Question: I am creating a concentration game.
I have an buffered image array where I load in a 25 image sprite sheet.
'''
public static BufferedImage[] card = new BufferedImage[25];
'''
0 index being the card back. and 1 - 24 being the values for the face of the cards to check against if the cards match.
What I am tying to do is this I will have 4 difficulties Easy, Normal, Hard, and Extreme. Each difficulty will have a certain amount of cards it will need to draw and then double the ones it chosen. for example the default level will be NORMAL which is 12 matches so it need to randomly choose 12 unique cards from the Buffered Image array and then double each value so it will only have 2 of each cards and then shuffle the results.
This is what I got so far but it always seems to have duplicates about 99% of the time.
'''
//generate cards
Random r = new Random();
int j = 0;
int[] rowOne = new int[12];
int[] rowTwo = new int[12];
boolean[] rowOneBool = new boolean[12];
for(int i = 0; i < rowOneBool.length; i++)
rowOneBool[i] = false;
for(int i = 0; i < rowOne.length; i++){
int typeId = r.nextInt(12)+1;
while(rowOneBool[typeId]){
typeId = r.nextInt(12)+1;
if(rowOneBool[typeId] == false);
}
rowOne[i] = typeId;
j=0;
}
'''

the 3 amounts I will be needing to generate is Easy 6, Normal 12, and Hard 18 extreme will use all of the images except index 0 which is the back of the cards.
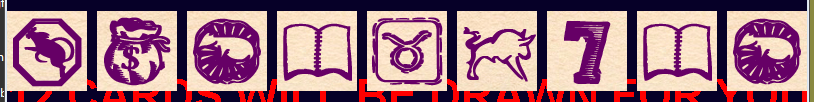
Answer: From what I understand from your question, the answer should look something like this:
Have 2 classes, one called 'Randp' and the other called 'Main'. Run 'Main', and edit the code to suit your needs.
'''
package randp;
public class Main {
public static void main(String[] args) {
Randp randp = new Randp(10);
for (int i = 0; i < 10; i++) {
System.out.print(randp.nextInt());
}
}
}
package randp;
public class Randp {
private int numsLeft;
private int MAX_VALUE;
int[] chooser;
public Randp(int startCounter) {
MAX_VALUE = startCounter; //set the amount we go up to
numsLeft = startCounter;
chooser = new int[MAX_VALUE];
for (int i = 1; i <= chooser.length; i++) {
chooser[i-1] = i; //fill the array up
}
}
public int nextInt() {
if(numsLeft == 0){
return 0; //nothing left in the array
}
int a = chooser[(int)(Math.random() * MAX_VALUE)]; //picking a random index
if(a == 0) {
return this.nextInt(); //we hit an index that's been used already, pick another one!
}
chooser[a-1] = 0; //don't want to use it again
numsLeft--; //keep track of the numbers
return a;
}
}
'''